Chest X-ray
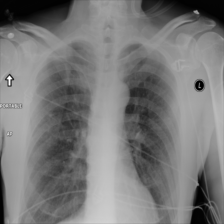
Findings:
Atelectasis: negative
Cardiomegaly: negative
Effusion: negative
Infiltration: negative
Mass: negative
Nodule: negative
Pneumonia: negative
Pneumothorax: negative
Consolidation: negative
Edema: negative
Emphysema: negative
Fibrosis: negative
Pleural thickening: negative
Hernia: negative